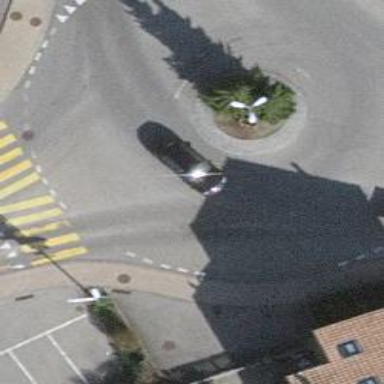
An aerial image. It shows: Secondary road with asphalt surface leading to roundabout junction.